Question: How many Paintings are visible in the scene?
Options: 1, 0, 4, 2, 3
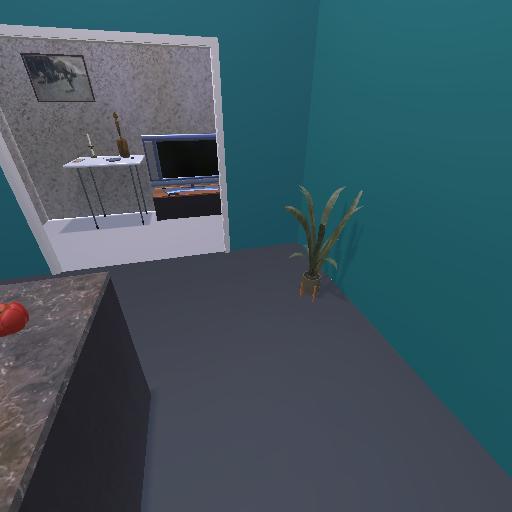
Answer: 1